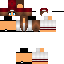
A male human skin with medium skin, wearing brown long hair dressed in a red hoodie and red pants, featuring a closed mouth.